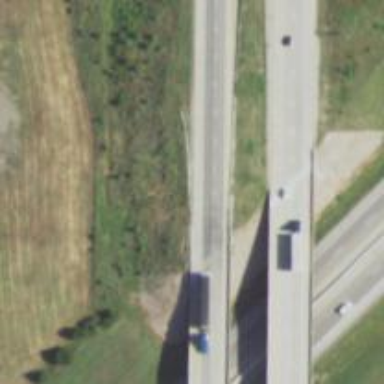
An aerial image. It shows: Motorway.